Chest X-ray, PA view. Patient: 53 years old, sex M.
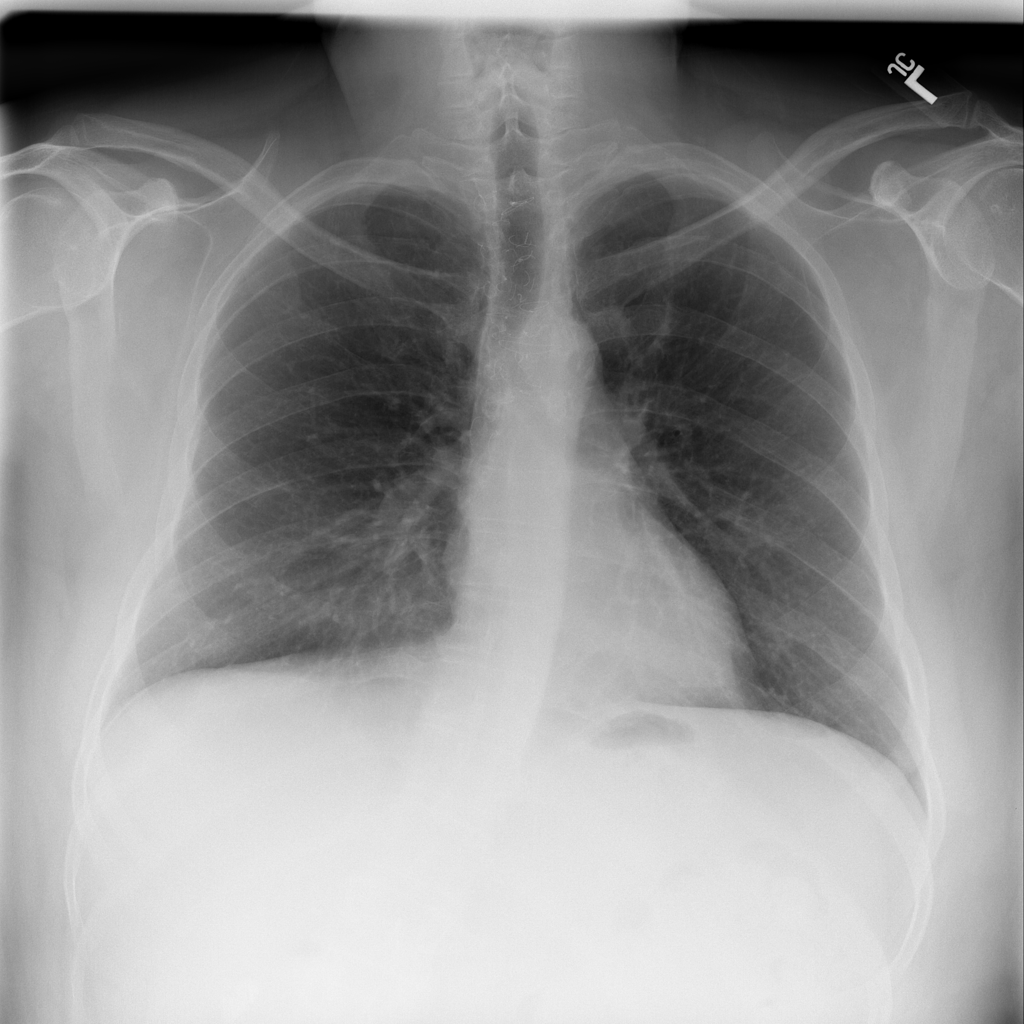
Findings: No Finding